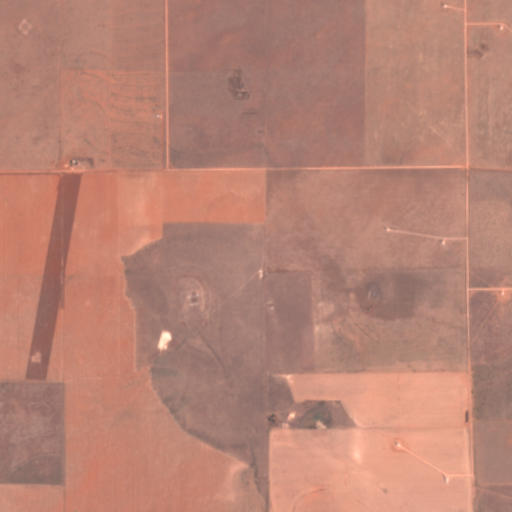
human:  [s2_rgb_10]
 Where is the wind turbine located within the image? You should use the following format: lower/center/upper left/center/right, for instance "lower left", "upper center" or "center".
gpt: The wind turbine is located in the right of the image.
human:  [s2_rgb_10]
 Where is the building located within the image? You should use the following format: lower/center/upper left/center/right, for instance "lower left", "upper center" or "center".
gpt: The building is located in the upper left of the image.
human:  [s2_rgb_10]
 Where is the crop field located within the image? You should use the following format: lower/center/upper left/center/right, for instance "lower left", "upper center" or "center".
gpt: There is no crop field in the image.